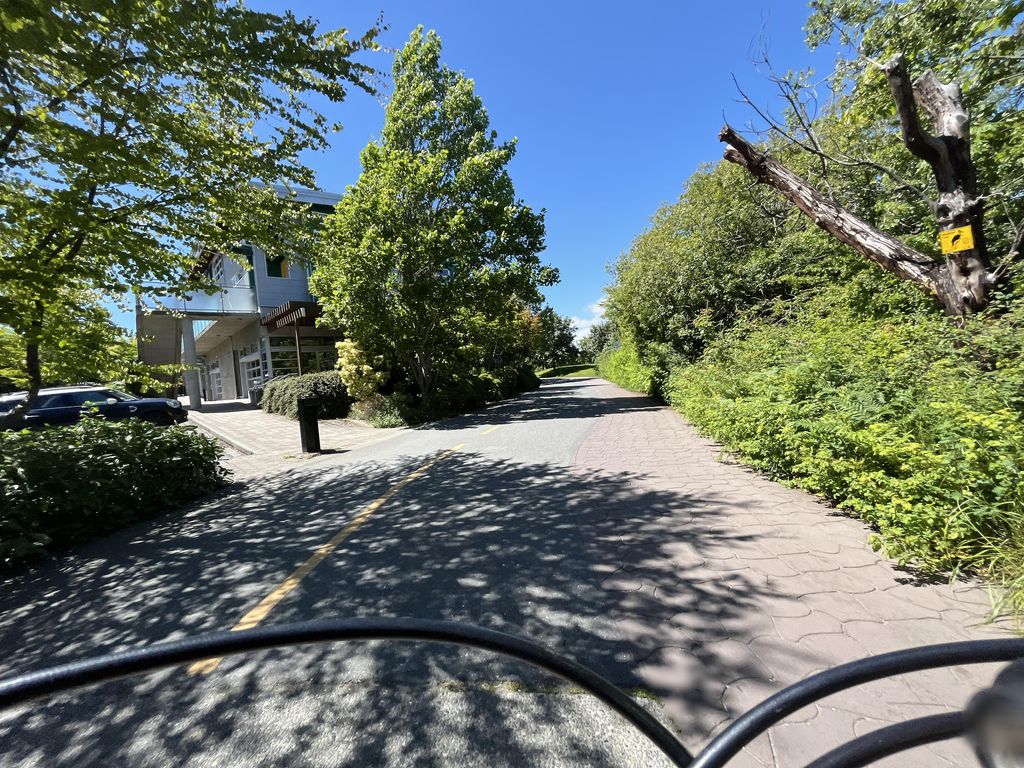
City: victoria